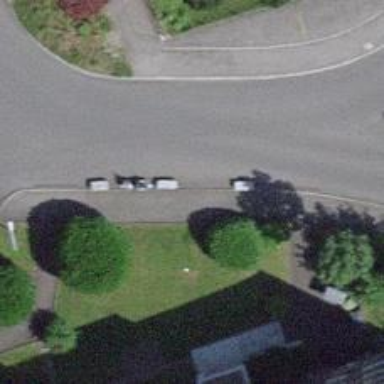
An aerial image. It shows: Kerb barrier.